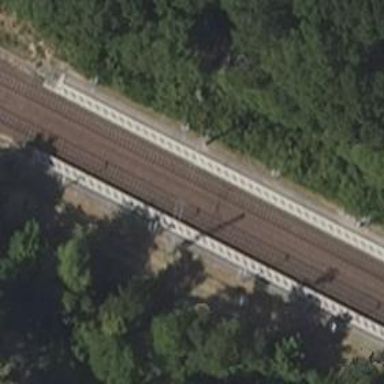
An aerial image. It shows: Milestone along the railway track with catenary mast.